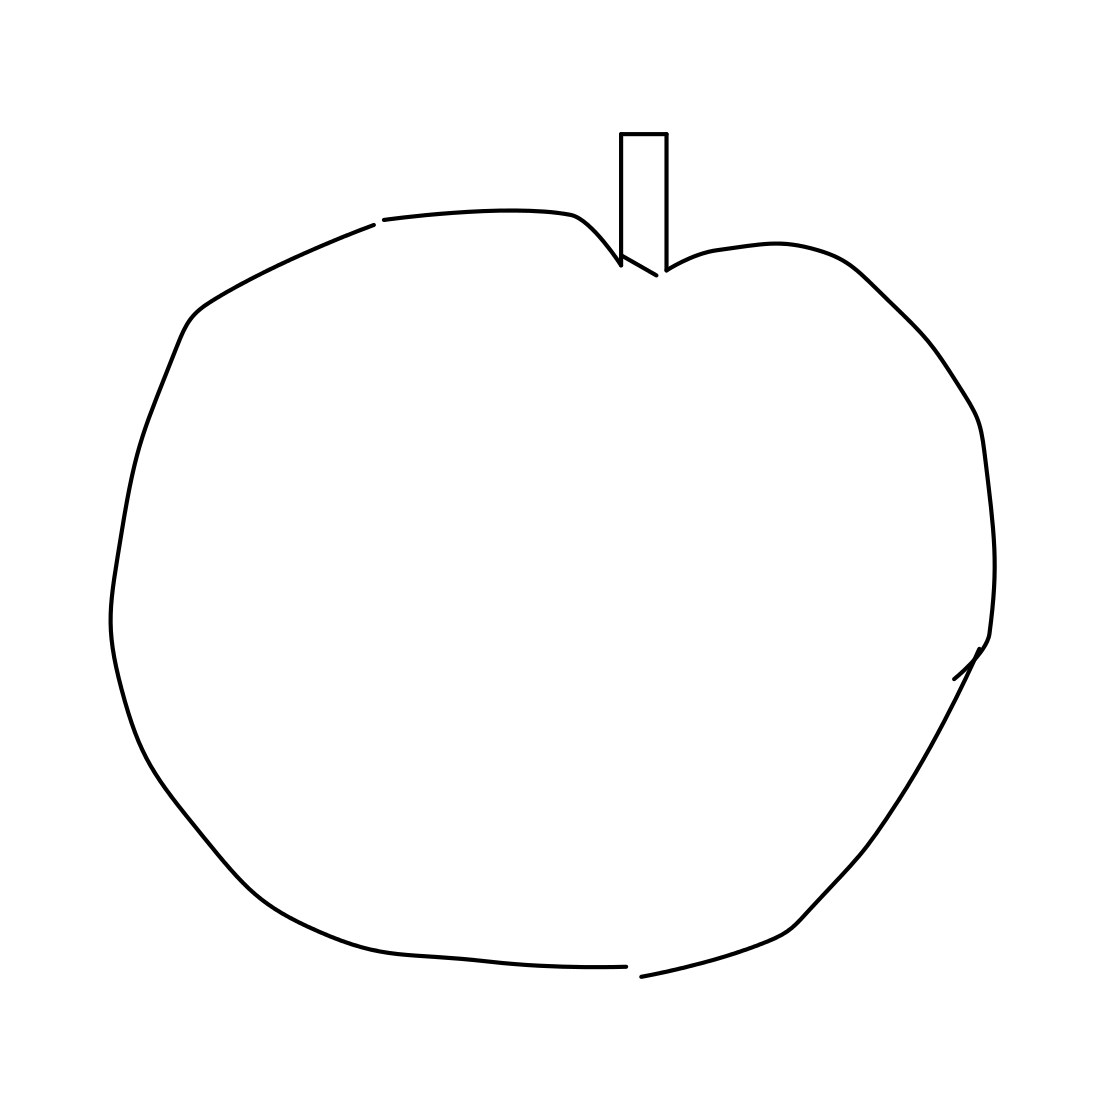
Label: apple